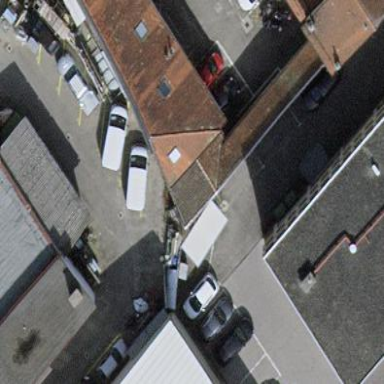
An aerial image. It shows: View of roof of building.